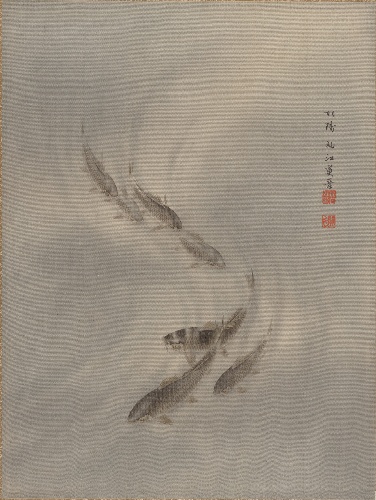
Artist: Seki Shūkō
Artist bio: Japanese, 1858–1915
Date: ca. 1890–92
Object type: Album leaf
Classification: Paintings
Medium: Album leaf; ink and color on silk
Culture: Japan
Period: Meiji period (1868–1912)
Dimensions: 14 3/4 x 11 in. (37.5 x 27.9 cm)
Department: Asian Art
Credit line: Charles Stewart Smith Collection, Gift of Mrs. Charles Stewart Smith, Charles Stewart Smith Jr., and Howard Caswell Smith, in memory of Charles Stewart Smith, 1914
Accession year: 1914
Repository: Metropolitan Museum of Art, New York, NY
Tags: Fish